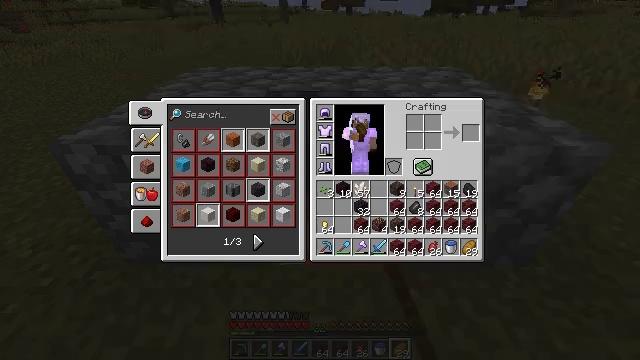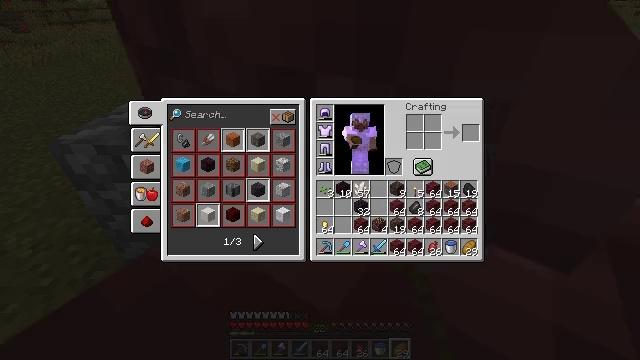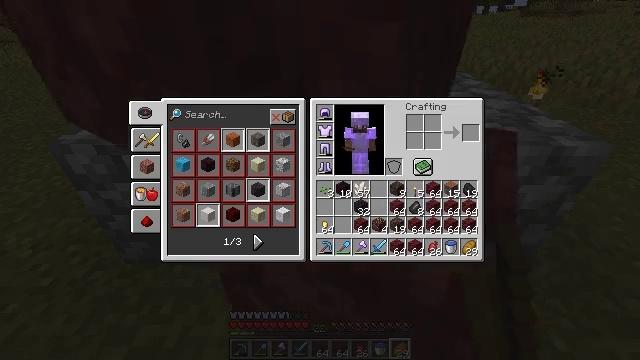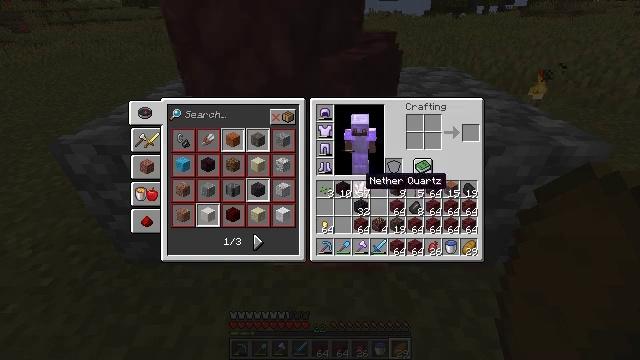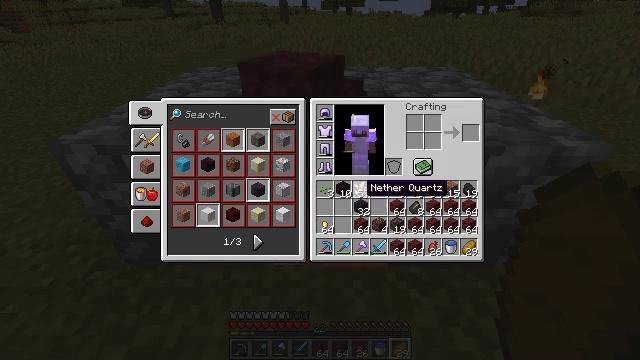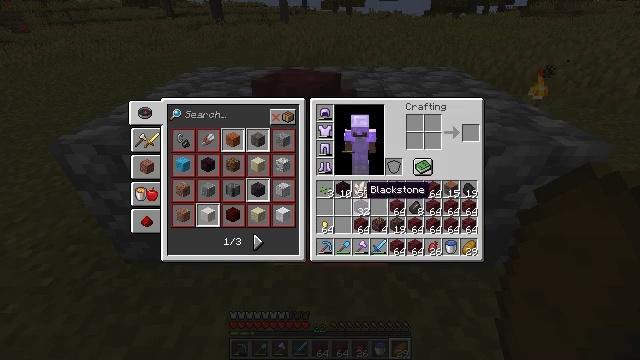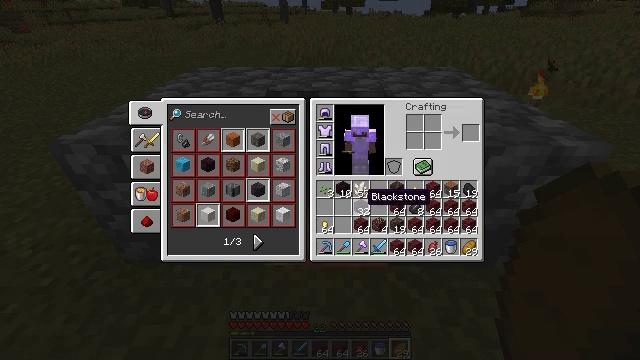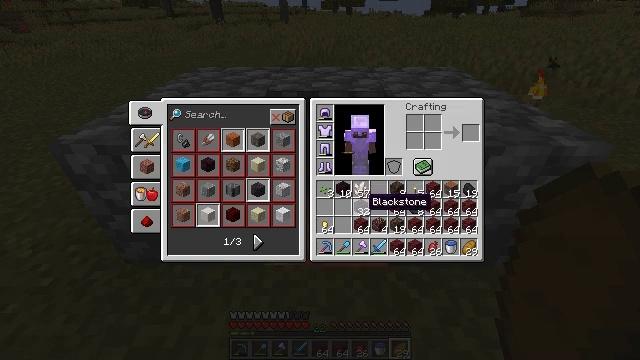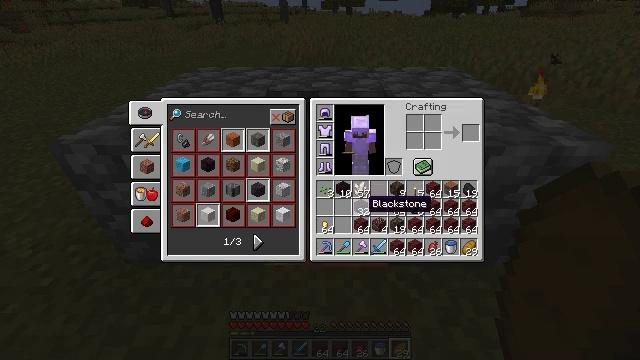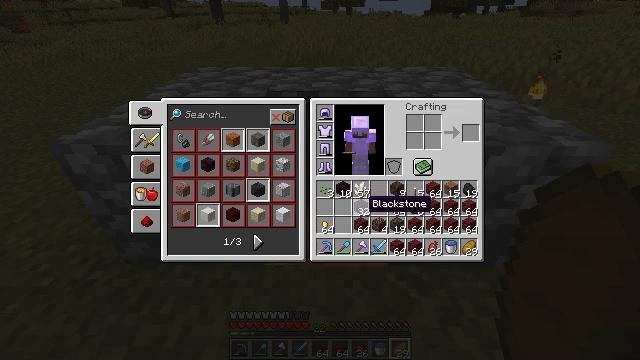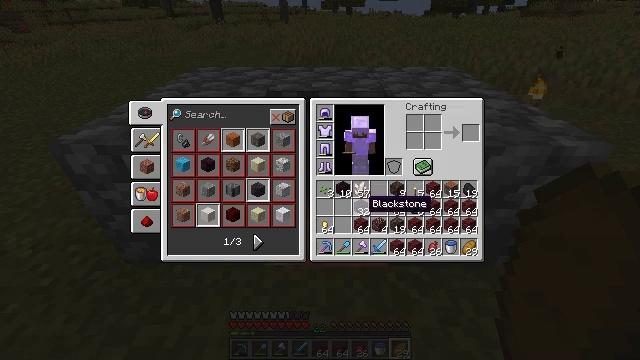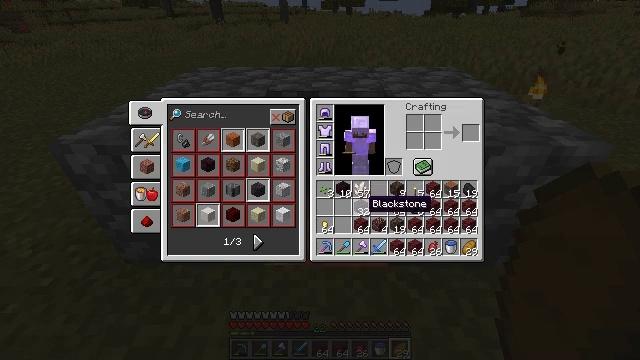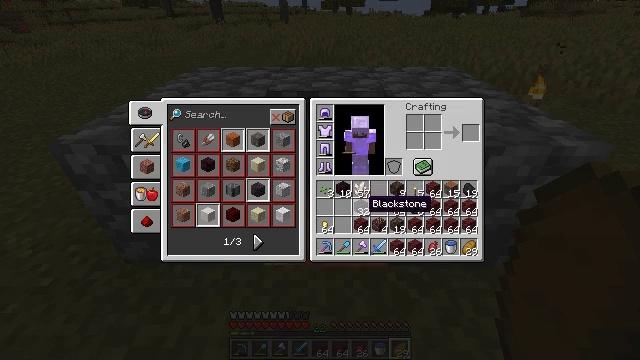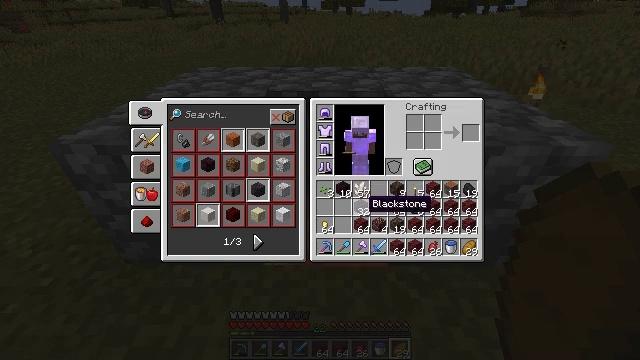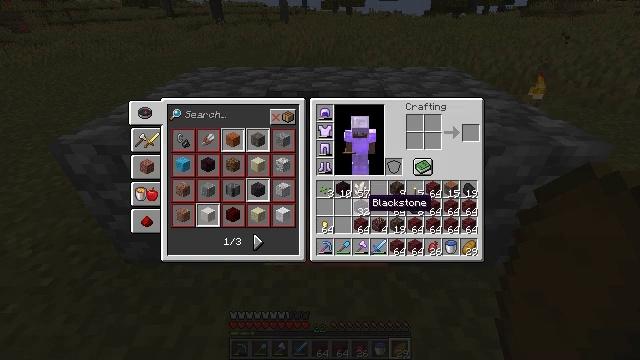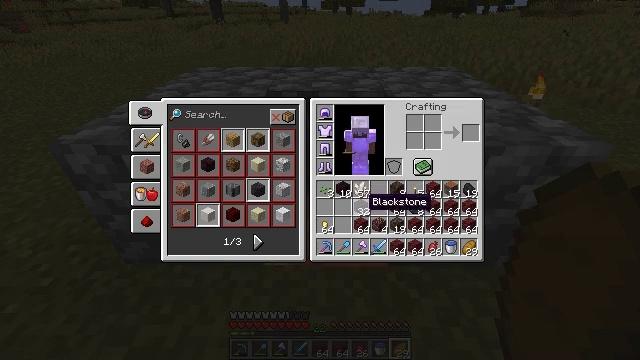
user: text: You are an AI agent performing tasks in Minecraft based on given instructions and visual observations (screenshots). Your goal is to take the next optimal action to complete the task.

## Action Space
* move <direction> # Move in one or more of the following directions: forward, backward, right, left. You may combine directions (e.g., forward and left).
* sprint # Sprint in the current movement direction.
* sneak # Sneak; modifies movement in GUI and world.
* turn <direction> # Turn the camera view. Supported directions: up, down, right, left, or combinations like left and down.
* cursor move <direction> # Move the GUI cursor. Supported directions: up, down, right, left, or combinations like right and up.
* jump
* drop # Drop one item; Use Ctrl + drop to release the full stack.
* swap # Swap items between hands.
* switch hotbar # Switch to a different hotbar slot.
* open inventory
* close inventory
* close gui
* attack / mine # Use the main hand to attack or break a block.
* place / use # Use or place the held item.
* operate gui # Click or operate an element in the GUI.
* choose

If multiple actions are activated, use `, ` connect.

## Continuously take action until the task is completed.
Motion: motion action
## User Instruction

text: Drop a nether brick.
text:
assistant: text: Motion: cursor move left and down, open gui
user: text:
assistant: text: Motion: cursor move down
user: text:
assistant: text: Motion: cursor move down
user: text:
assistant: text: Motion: cursor move down
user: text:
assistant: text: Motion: no_op
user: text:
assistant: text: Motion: no_op
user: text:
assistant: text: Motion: no_op
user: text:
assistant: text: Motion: no_op
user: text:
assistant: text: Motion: no_op
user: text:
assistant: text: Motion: no_op
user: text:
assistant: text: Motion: no_op
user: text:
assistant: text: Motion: no_op
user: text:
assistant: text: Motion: no_op
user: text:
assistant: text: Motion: no_op
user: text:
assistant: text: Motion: no_op
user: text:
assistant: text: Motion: no_op
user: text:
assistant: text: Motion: no_op
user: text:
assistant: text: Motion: no_op
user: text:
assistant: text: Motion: cursor move left and up
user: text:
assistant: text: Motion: no_op
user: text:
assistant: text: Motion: no_op
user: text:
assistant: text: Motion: no_op
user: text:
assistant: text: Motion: no_op
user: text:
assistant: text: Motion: no_op
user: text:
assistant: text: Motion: no_op
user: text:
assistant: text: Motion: no_op
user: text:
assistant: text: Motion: no_op
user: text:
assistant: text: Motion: no_op
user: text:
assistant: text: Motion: no_op
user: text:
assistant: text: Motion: no_op